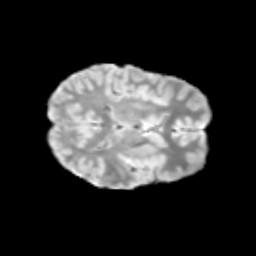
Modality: T2w
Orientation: axial
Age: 10
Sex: female
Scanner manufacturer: siemens
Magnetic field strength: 3 T
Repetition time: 3.8 s
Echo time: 0.07 s